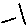
Label: line